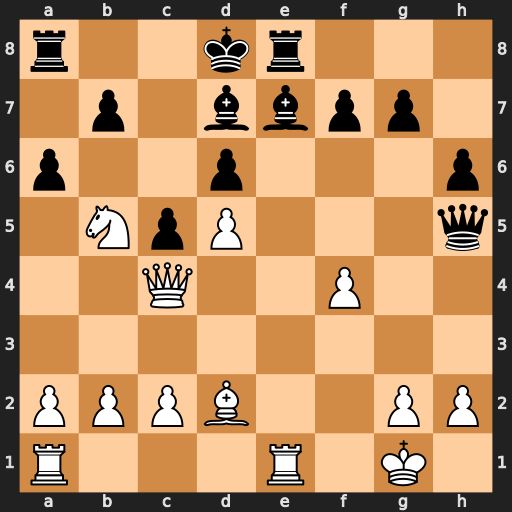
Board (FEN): r2kr3/1p1bbpp1/p2p3p/1NpP3q/2Q2P2/8/PPPB2PP/R3R1K1
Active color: w
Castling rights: -
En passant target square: -
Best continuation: Ba5+ Kc8 Nc7